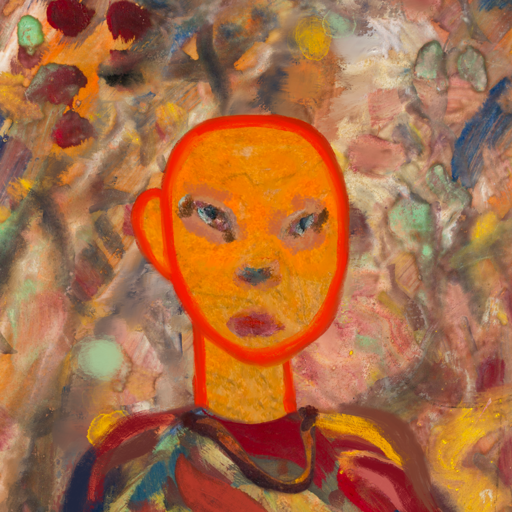
Background: Mother_And_Son_Mother, Head And Neck Front: Sisters, Face Front: Boggyland, Bust: Mother_And_Son_Son, Hair Front: Blank, Head Accessory: Blank, Second Necklace: Comrade, Necklace: Blank, Baby: Blank